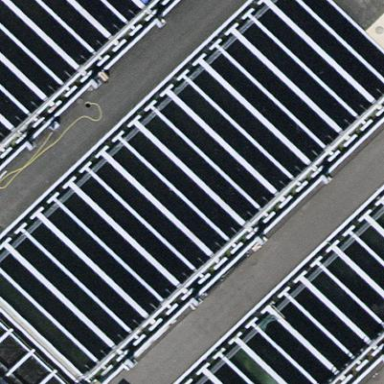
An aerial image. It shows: Area designated for fish farming.